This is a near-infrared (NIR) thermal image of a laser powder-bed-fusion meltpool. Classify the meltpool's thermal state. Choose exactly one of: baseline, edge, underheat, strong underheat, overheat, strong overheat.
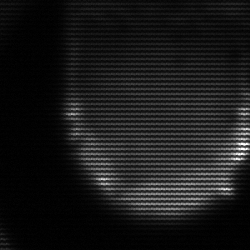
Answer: edge